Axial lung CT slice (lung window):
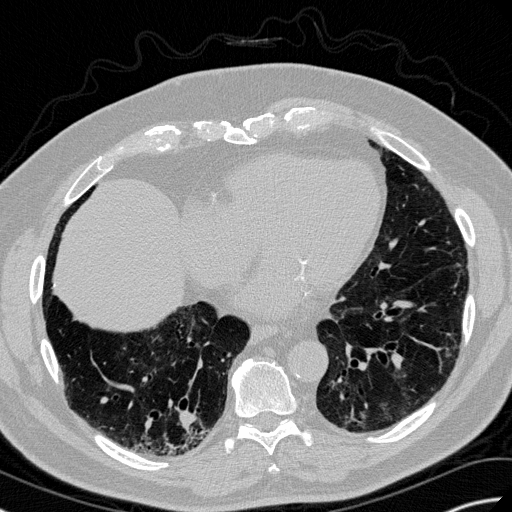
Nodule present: no